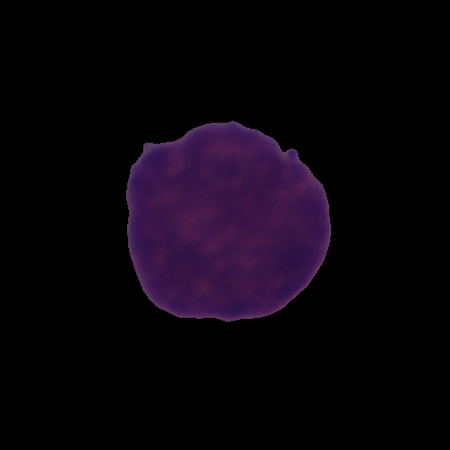
Label: cancer